Question: I am trying to create a custom container but can't figure just how to do it.
I need it to look like this:

(don't pay attention that it is RTL, this is only a sketch to get started)
where the orange fonts are the title of the page that I would like to be an H1 element.
It has a simple search and an advance search that pops open when the little arrow next to the search button is clicked.
Questions:
1) What should I extend for that ?
2) How can I implement different advance search forms for different pages ?
3) how can I place a setter for the title that controllers can interact with and manipulate the dom ?
basically any advice will be good as I need a start point.
thanks
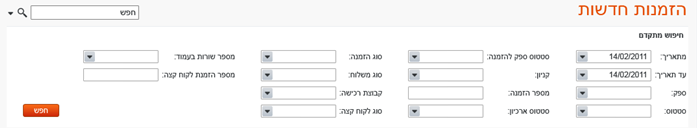
Answer: There are lots of ways of doing this, but this is what I would do.
- I'm not sure about the "advanced forms for different pages" can you go into mre detail about that? Are you looking to autogenerate a search form somehow?- Extend Ext.form.Panel, and use a table layout for the fields
See: <URL>- use a "tbar" on the panel instead of setting "title". you can place the search combo, tbfill, then a tbtext for the "title". As a convenience you can override the setTitle function of the panel to manipulate this tbtext field instead of the normal behavior. Something like this:'''
Ext.define('MyApp.view.MyForm', {
extend: 'Ext.form.Panel',
alias:'widget.myform',
layout:{
type: 'table',
columns: 4,
tableAttrs: {
style: {
width: '100%'
}
}
},
//overridden setTitle
setTitle:function(title){
Ext.getCmp(this.id + "_search_combo").setText(title)
},
defaults:{
xtype:"combo",
//rest of combo config here
},
items:[{
//...
}],
initComponent:function(config){
this.tbar = tbar:[{
xtype:"combo",
//...
id:this.id + "_search_combo"
},{
xtype:"tbfill"
},{
xtype:"tbText",
cls:"my_form_title",
value:this.title||""
}]
//prevent default title behavior
delete this.title
this.callParent(arguments);
}
})
'''